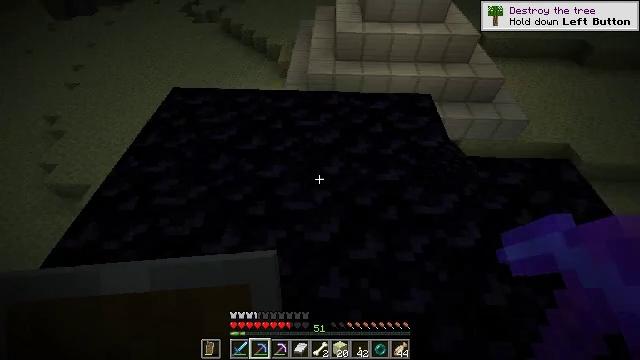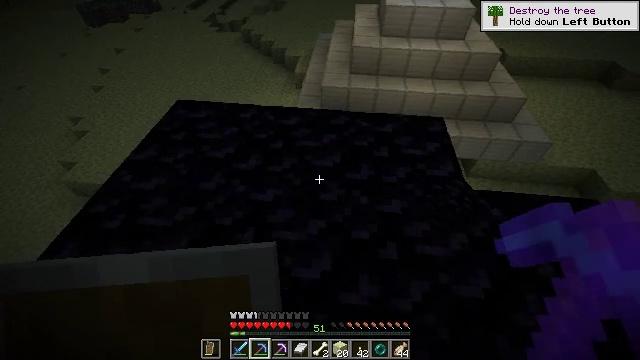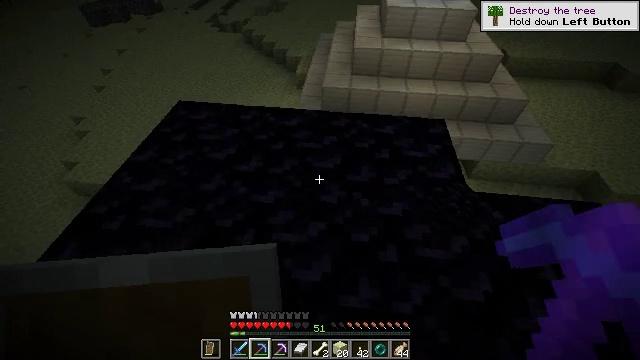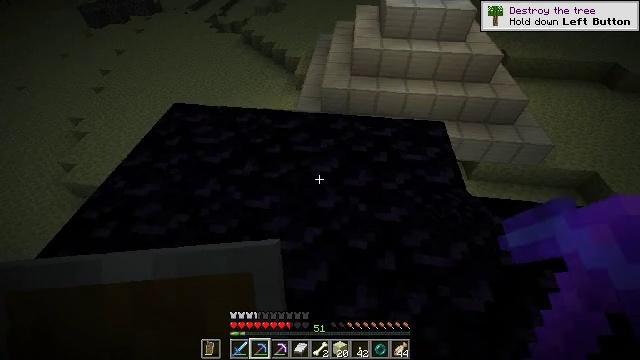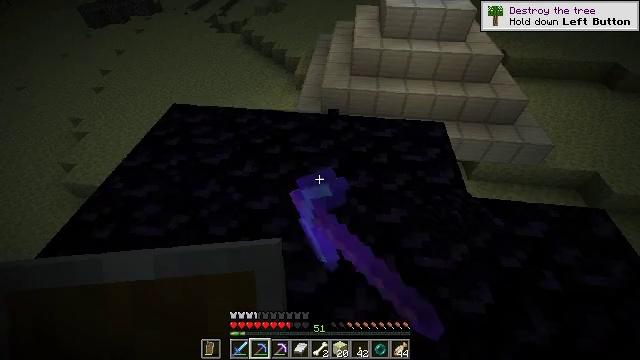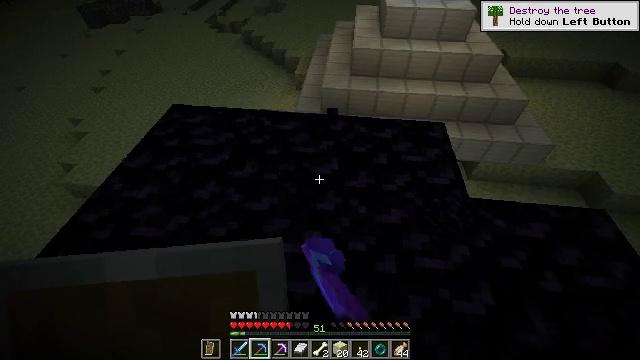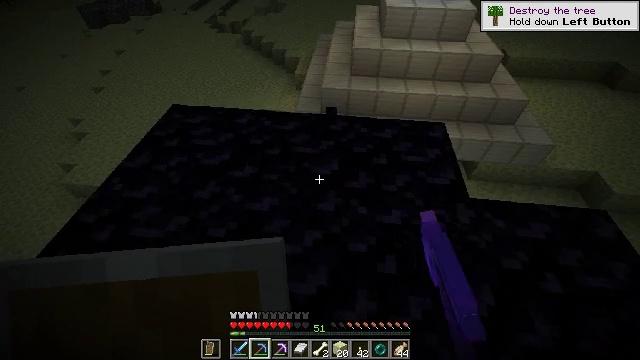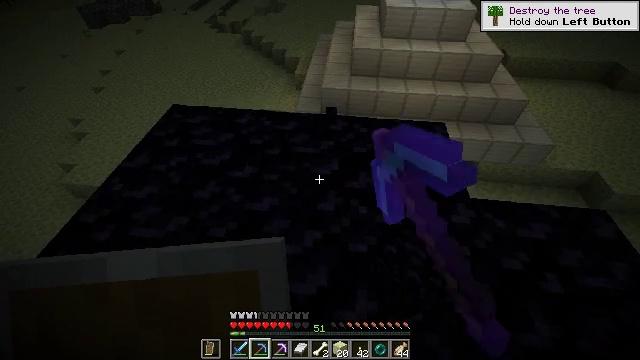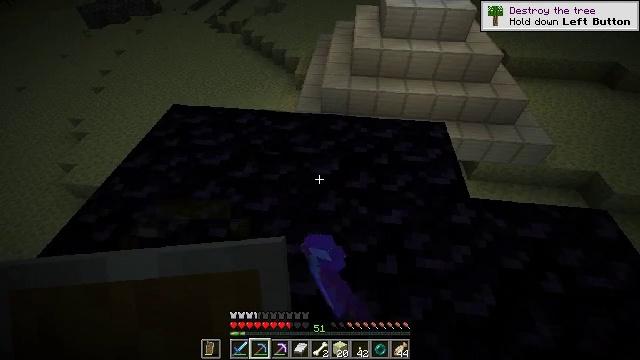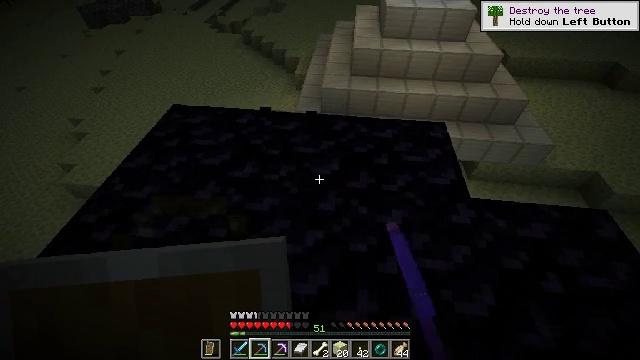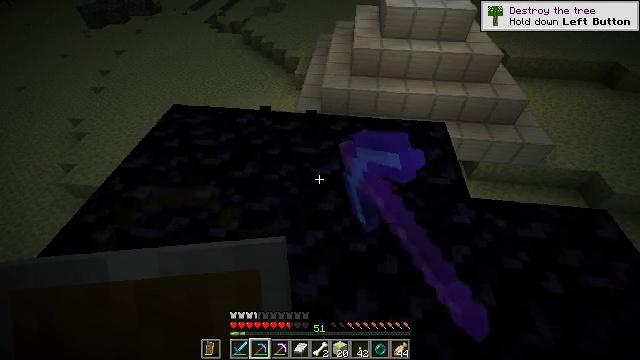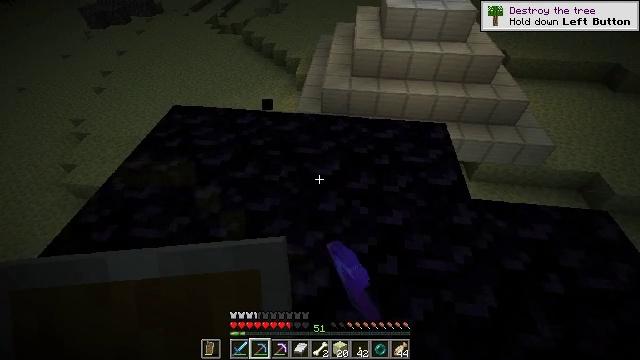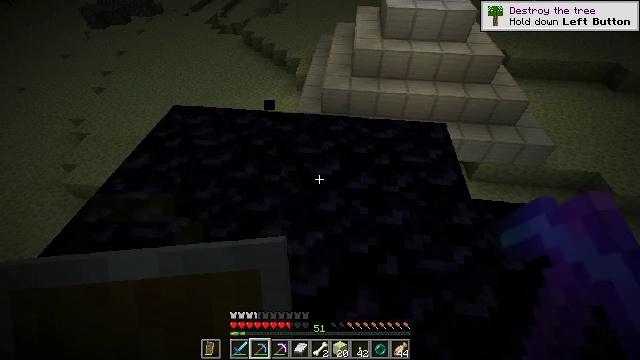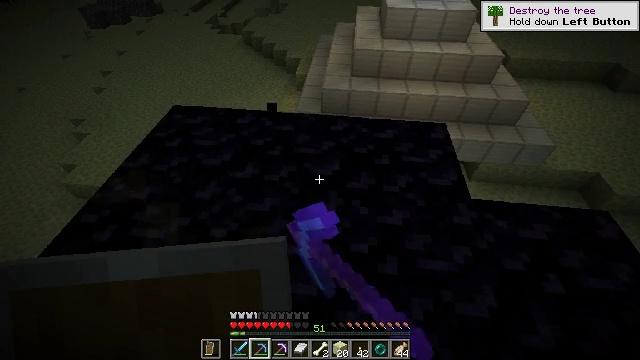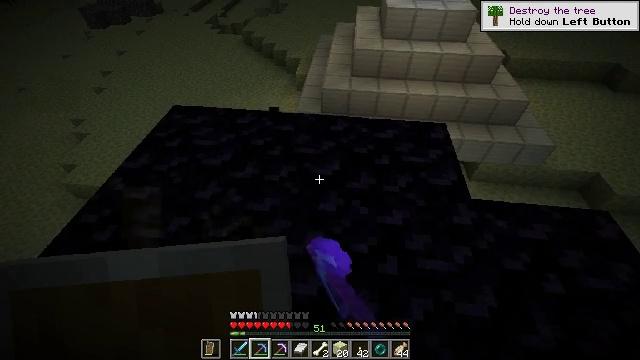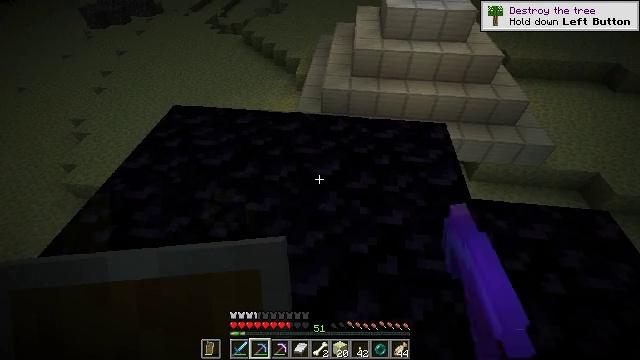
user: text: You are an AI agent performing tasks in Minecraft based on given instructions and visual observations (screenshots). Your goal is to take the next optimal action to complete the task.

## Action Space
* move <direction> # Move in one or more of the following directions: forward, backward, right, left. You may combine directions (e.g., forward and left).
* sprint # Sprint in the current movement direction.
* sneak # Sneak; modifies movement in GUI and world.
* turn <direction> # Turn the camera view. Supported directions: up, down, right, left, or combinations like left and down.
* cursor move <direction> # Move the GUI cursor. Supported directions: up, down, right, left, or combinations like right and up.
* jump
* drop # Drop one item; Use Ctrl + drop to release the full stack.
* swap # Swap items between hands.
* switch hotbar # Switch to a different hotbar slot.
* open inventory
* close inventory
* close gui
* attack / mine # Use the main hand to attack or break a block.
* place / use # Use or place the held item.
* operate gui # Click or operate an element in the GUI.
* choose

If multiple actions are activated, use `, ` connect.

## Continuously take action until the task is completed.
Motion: motion action
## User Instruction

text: Mine the obsidian block.
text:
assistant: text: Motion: turn left and up
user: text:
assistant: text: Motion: no_op
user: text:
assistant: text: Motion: attack / mine
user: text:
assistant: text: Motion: attack / mine
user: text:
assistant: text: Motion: attack / mine
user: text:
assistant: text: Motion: attack / mine
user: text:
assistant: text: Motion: attack / mine
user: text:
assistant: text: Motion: attack / mine
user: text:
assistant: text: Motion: attack / mine
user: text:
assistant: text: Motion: attack / mine
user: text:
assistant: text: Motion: attack / mine
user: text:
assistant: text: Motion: attack / mine
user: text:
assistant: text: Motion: attack / mine
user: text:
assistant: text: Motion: attack / mine
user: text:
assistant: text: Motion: attack / mine
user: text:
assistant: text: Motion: attack / mine
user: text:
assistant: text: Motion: attack / mine
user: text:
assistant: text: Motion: attack / mine
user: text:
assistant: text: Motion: attack / mine
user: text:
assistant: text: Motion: attack / mine
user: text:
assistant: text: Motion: attack / mine
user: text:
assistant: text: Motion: attack / mine
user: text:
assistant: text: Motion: attack / mine
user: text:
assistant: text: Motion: attack / mine
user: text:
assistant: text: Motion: attack / mine
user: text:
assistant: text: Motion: attack / mine
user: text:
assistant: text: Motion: turn left, attack / mine
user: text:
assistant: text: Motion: turn left and up, attack / mine
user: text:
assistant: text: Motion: turn left and up, attack / mine
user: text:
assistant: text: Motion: turn left, attack / mine